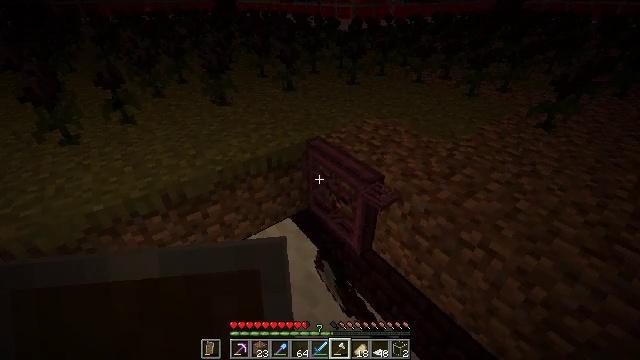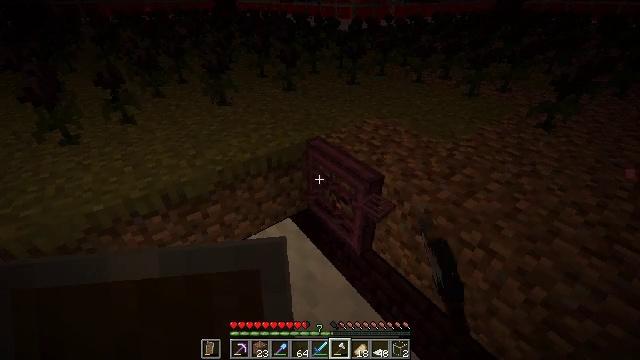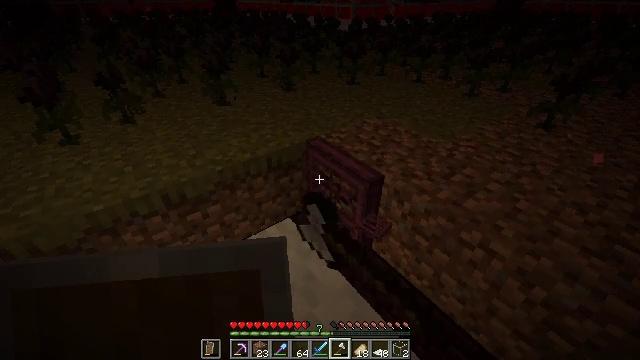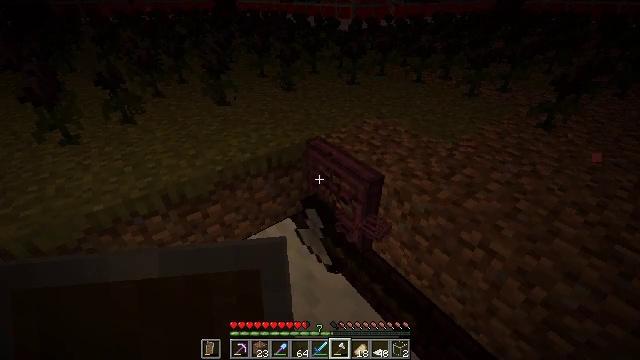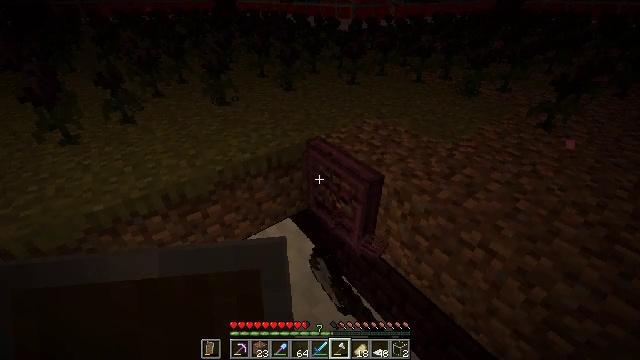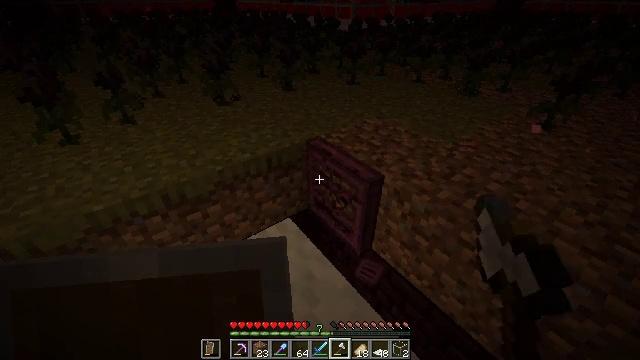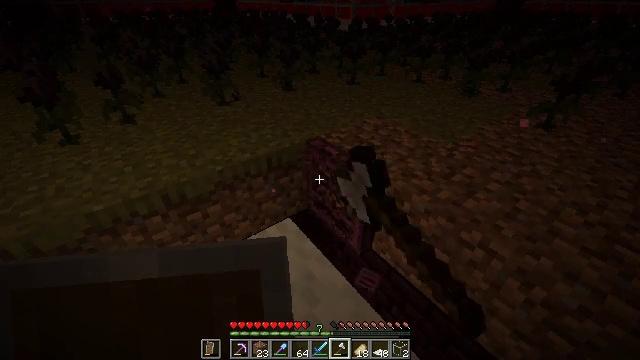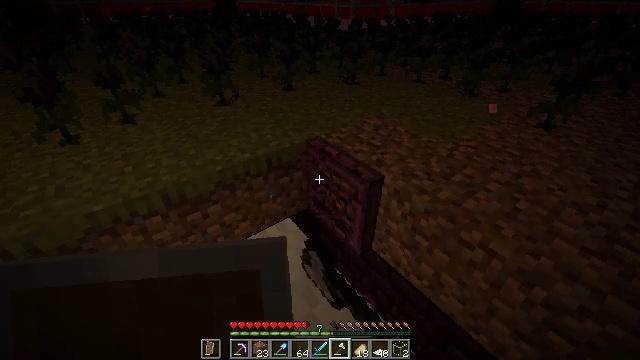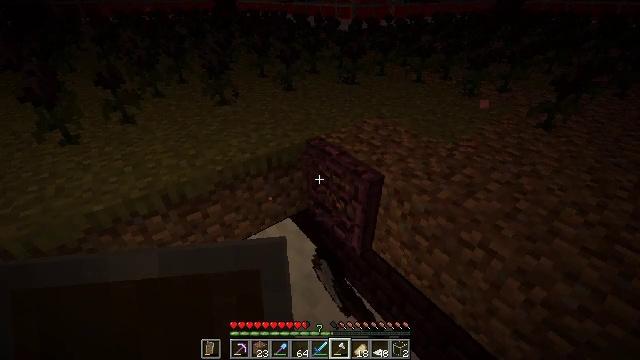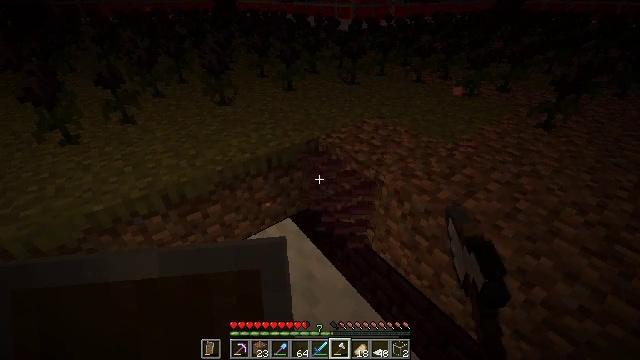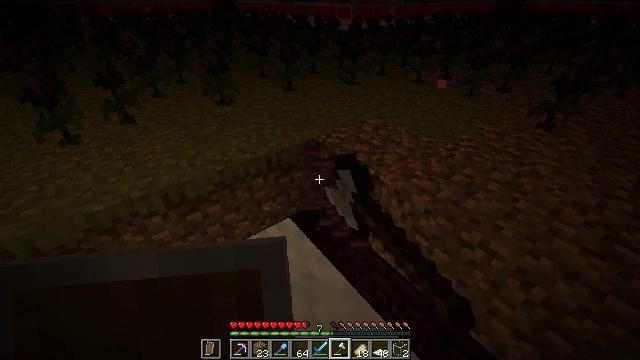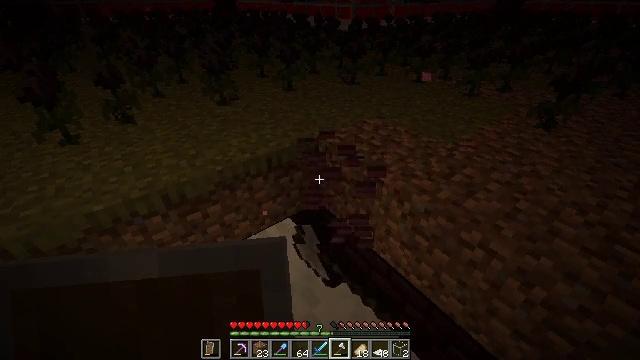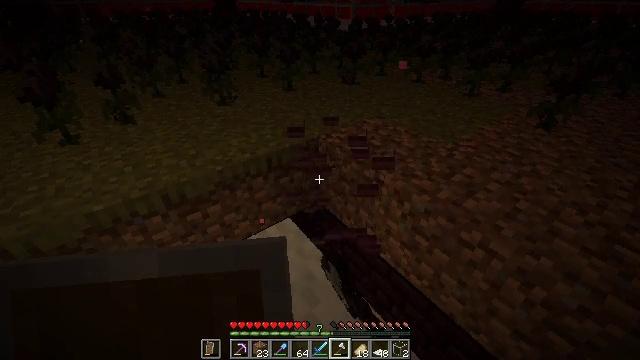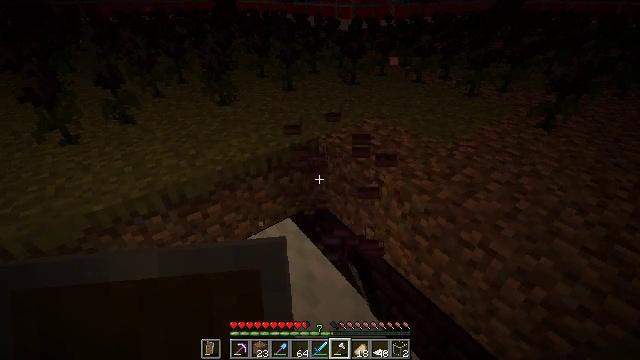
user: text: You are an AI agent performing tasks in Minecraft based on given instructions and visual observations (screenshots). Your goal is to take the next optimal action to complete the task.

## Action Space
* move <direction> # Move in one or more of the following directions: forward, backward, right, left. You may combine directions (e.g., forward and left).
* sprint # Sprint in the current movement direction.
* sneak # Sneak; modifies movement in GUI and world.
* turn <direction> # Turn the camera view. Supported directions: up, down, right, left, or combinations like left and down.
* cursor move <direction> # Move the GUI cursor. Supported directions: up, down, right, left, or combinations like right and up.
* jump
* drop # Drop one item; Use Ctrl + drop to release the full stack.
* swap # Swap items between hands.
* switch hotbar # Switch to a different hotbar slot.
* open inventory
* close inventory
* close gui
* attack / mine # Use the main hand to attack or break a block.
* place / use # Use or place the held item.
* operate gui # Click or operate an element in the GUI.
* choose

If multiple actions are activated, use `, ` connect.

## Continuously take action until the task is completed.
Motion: motion action
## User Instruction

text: Gather the crimson trapdoor for reuse.
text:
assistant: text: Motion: sneak, attack / mine
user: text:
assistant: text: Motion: sneak, attack / mine
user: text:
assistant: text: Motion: sneak, attack / mine
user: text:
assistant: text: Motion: sneak, attack / mine
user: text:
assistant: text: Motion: sneak, attack / mine
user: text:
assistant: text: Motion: sneak, attack / mine
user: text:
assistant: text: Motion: sneak, attack / mine
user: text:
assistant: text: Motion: sneak, attack / mine
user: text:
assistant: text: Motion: sneak, attack / mine
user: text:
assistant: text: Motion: sneak, attack / mine
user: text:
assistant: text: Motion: sneak, attack / mine
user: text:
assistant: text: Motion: sneak, attack / mine
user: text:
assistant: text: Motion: sneak, attack / mine
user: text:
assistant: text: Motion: sneak, attack / mine